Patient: sex F, age 67
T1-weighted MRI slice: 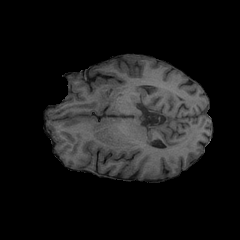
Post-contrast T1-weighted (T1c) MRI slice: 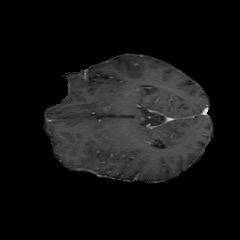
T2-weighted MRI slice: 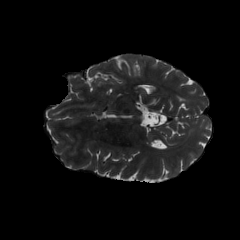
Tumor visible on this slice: no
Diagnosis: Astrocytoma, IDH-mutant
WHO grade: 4